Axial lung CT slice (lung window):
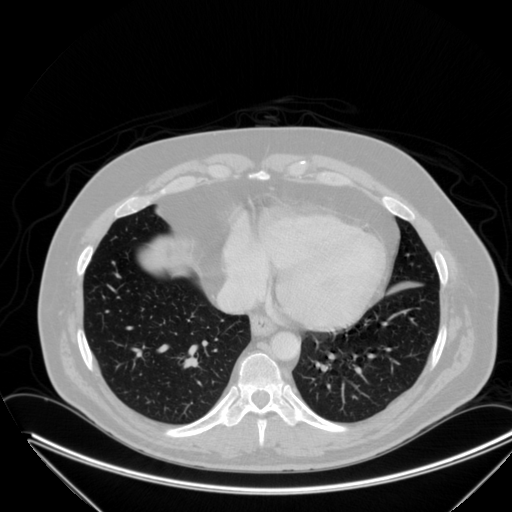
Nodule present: yes
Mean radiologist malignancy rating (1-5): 3